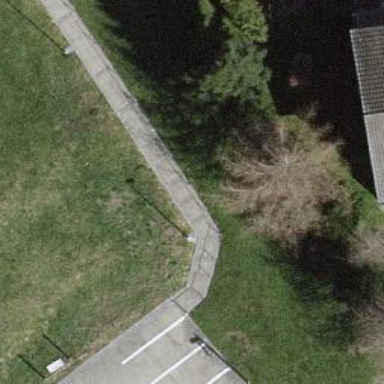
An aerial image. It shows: Set of steps on the road.